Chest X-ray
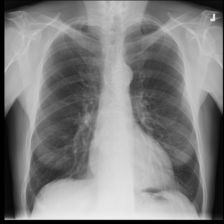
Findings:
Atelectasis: negative
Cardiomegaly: negative
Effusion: negative
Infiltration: negative
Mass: negative
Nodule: negative
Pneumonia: negative
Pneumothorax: negative
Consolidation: negative
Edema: negative
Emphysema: negative
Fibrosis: negative
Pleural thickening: negative
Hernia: negative